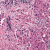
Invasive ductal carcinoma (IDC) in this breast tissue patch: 1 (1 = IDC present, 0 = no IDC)